Interaction volume radius: 5 \u00c5
Interaction volume height: 15 \u00c5
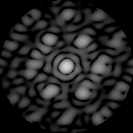
Disorder parameter: 0.564